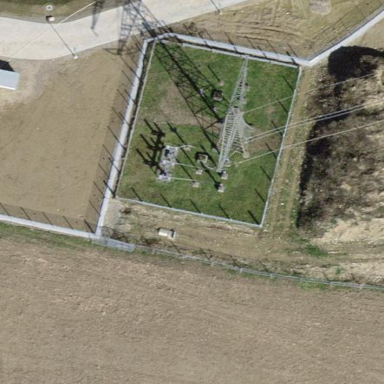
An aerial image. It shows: Substation with fence around it. The substation is at the transition level for power distribution.